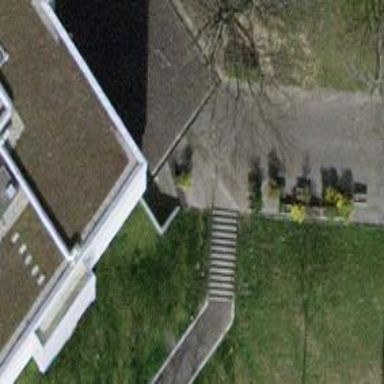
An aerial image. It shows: Road with steps.